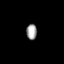
Tissue: prostate
Cell type: T cells
Senescence score: 0.7357
Nuclear area (px): 164
Mean DAPI intensity: 158.427